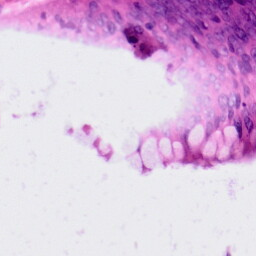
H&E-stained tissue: Colon